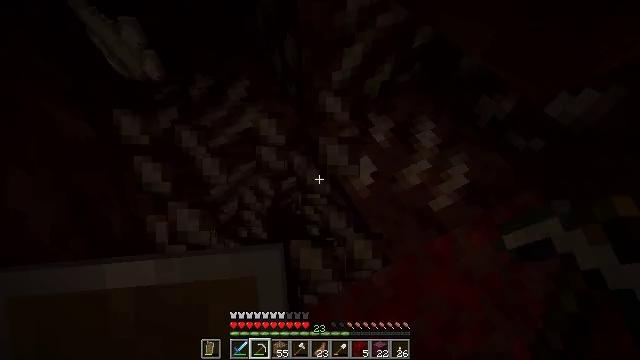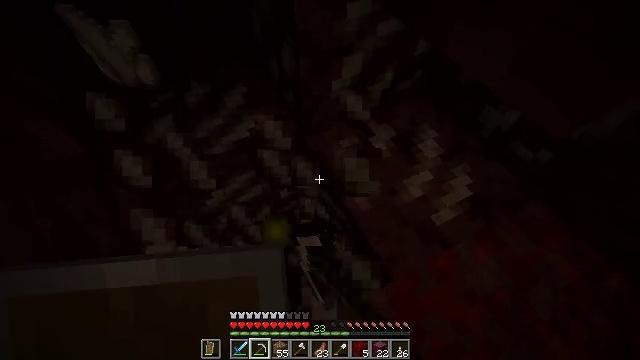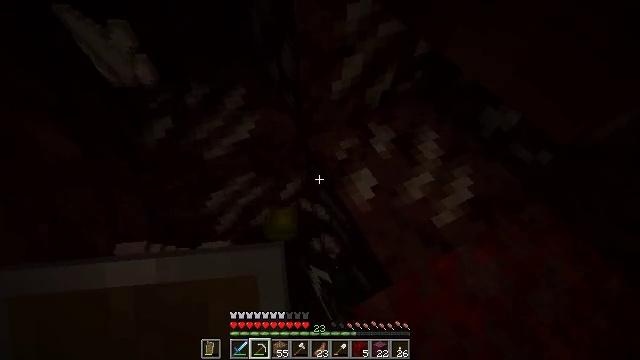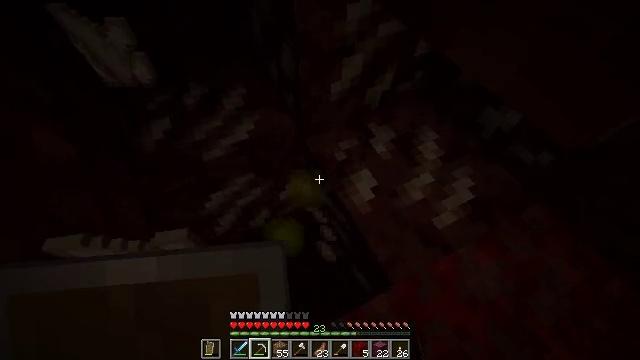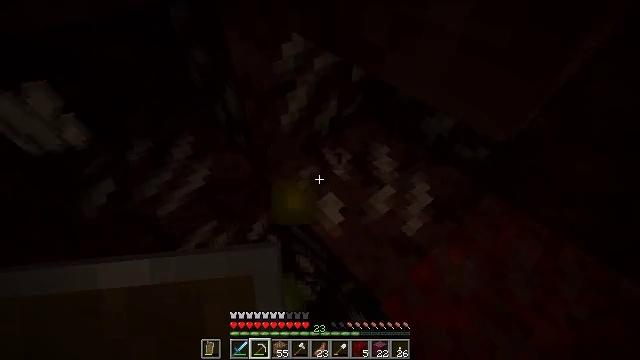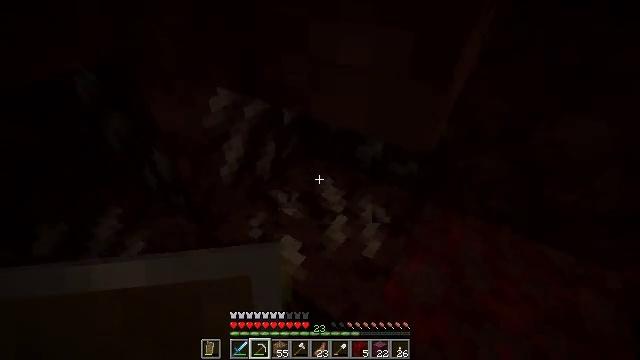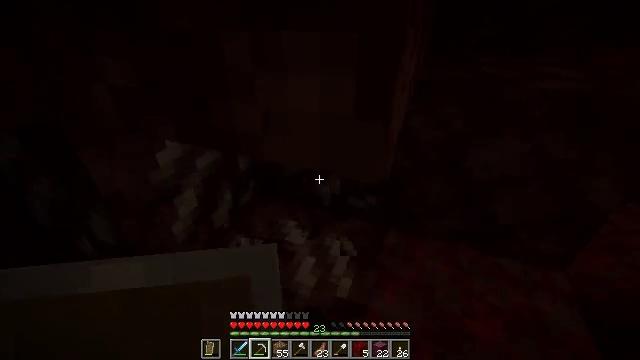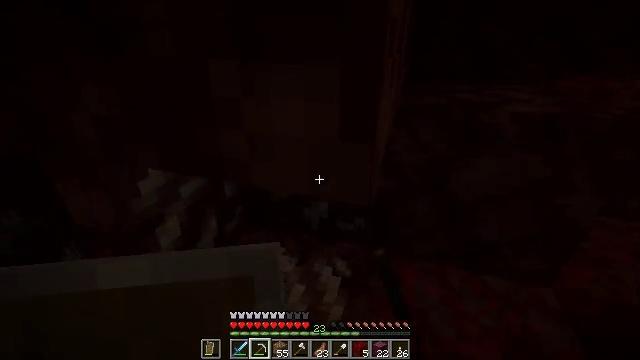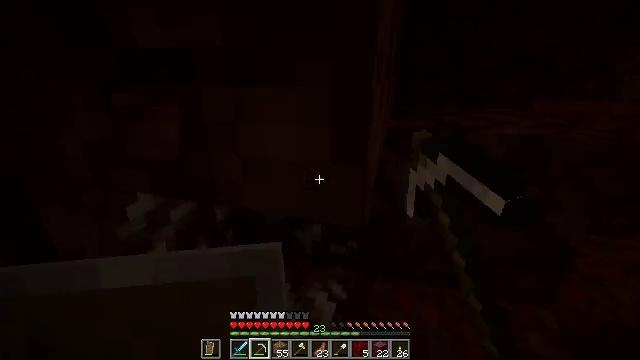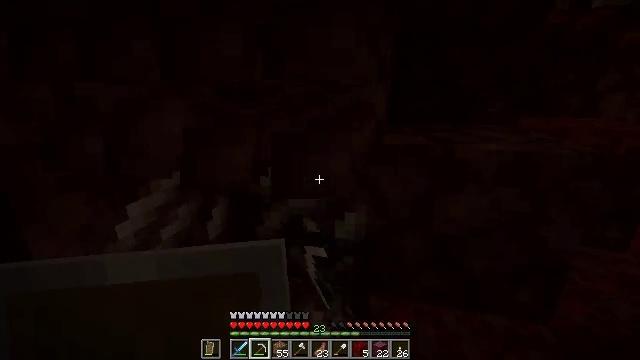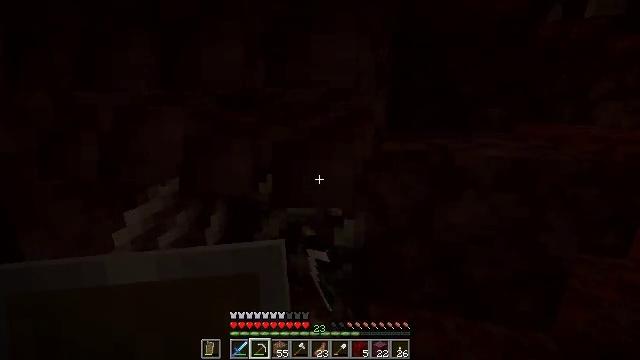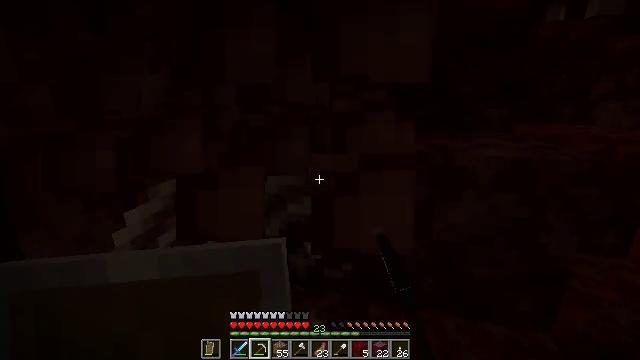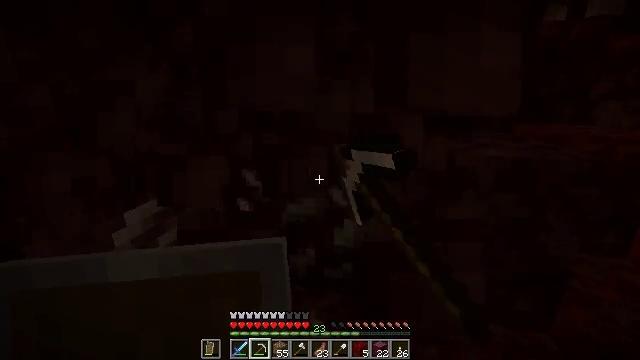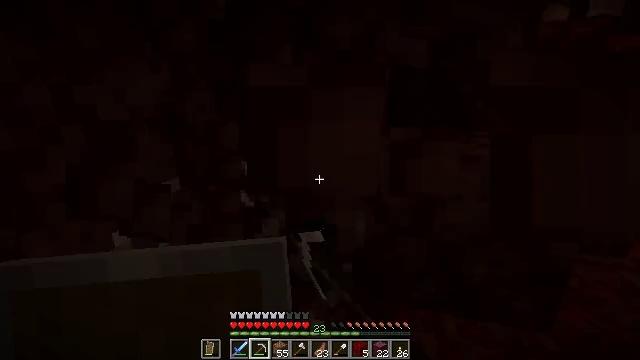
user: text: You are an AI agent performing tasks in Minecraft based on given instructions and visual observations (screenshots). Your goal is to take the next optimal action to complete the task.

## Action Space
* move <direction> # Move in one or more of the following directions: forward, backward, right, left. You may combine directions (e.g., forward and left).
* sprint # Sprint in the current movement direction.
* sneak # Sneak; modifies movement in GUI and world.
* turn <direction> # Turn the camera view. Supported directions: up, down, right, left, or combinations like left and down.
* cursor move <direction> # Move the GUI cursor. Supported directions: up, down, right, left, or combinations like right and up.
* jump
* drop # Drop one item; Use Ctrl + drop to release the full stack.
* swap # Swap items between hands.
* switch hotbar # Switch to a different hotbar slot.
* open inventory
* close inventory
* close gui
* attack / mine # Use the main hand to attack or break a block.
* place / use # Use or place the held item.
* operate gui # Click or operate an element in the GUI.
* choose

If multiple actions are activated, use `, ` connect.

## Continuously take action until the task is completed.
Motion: motion action
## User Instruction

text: Collect crimson nylium to use for building.
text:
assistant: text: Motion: sneak, attack / mine
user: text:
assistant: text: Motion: sneak, attack / mine
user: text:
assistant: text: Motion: sneak, attack / mine
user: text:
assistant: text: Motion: sneak, turn right and up, attack / mine
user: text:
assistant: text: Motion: sneak, turn right and up, attack / mine
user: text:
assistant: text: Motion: sneak, turn right and up, attack / mine
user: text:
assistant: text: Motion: sneak, turn right and up, attack / mine
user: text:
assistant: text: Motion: sneak, turn right and up, attack / mine
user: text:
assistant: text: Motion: sneak, turn right and up, attack / mine
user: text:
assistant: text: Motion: sneak, turn up, attack / mine
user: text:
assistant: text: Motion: sneak, attack / mine
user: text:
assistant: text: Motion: sneak, attack / mine
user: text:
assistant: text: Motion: sneak, attack / mine
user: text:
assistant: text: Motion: sneak, attack / mine